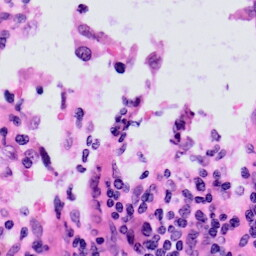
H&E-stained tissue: Skin